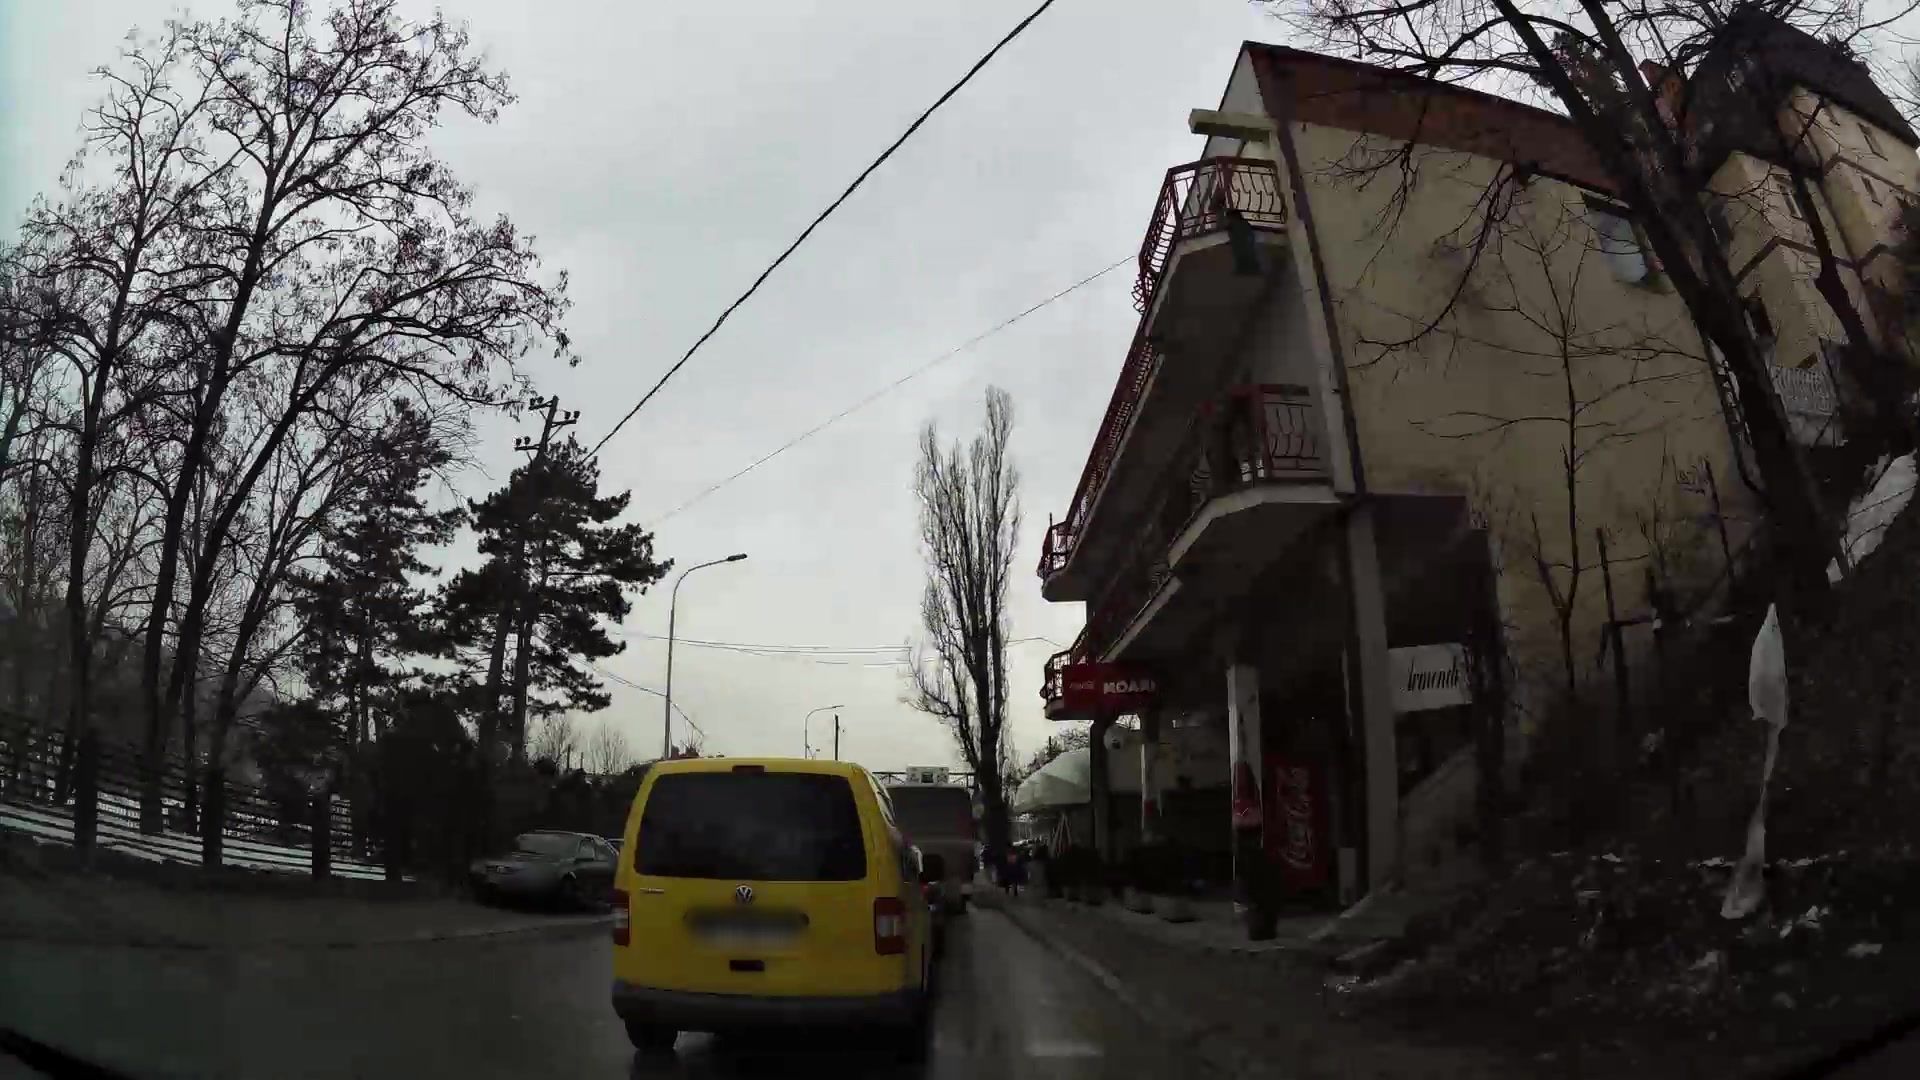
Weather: snowy
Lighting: day
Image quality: good
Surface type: driving surface
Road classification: steps, residential
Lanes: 2
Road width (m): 2.0
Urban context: urban centre
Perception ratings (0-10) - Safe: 2.15, Lively: 6.87, Beautiful: 2.07, Boring: 5.81, Depressing: 4.26, Wealthy: 1.08